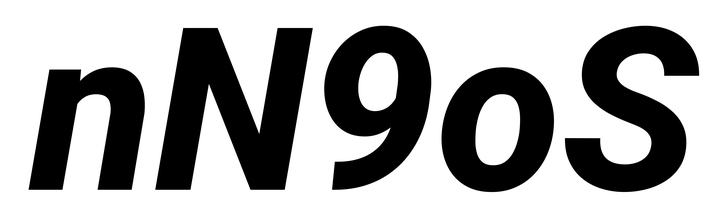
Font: Roboto-Italic_ExtraBold_Italic